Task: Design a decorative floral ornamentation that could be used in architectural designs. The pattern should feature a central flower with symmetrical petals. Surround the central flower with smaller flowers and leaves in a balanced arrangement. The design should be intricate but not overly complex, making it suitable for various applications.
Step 1716:
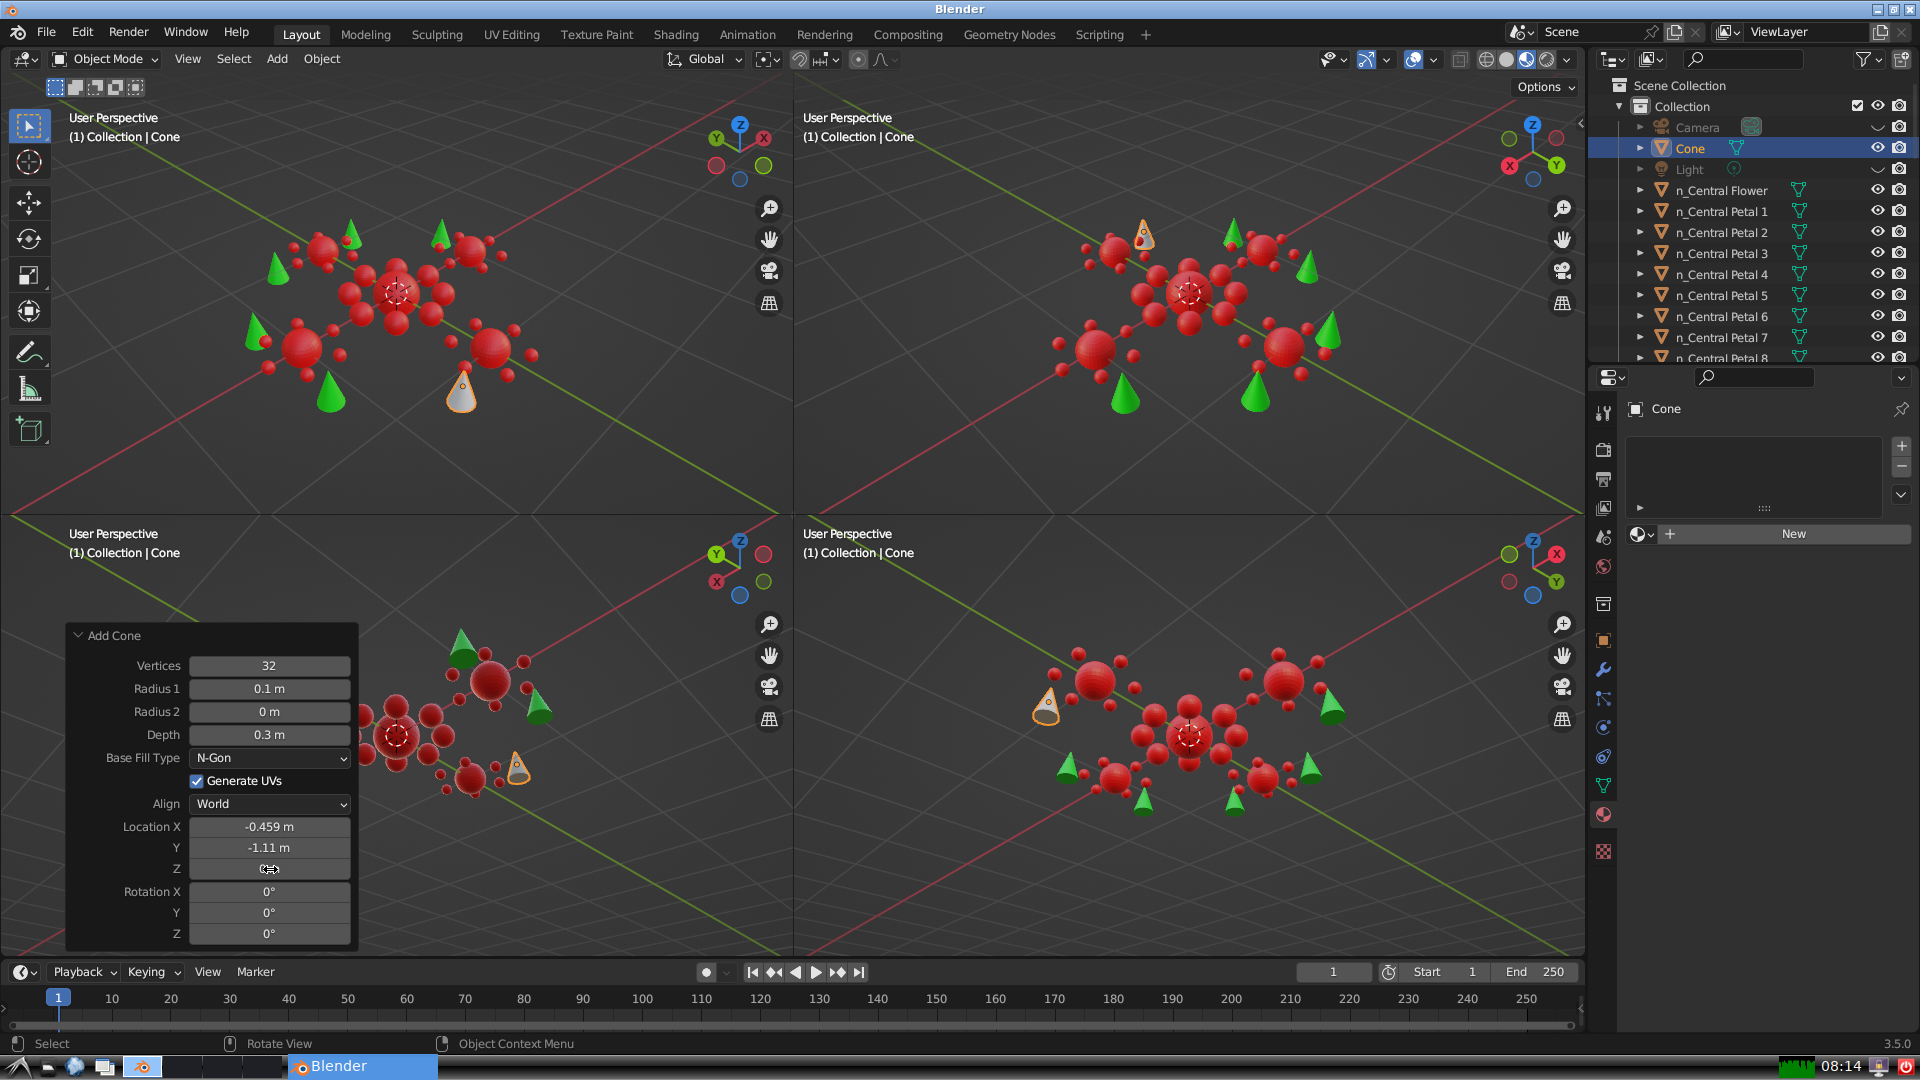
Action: click: no